Field crop: maize
Growth stage: 2
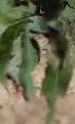
Species: maize